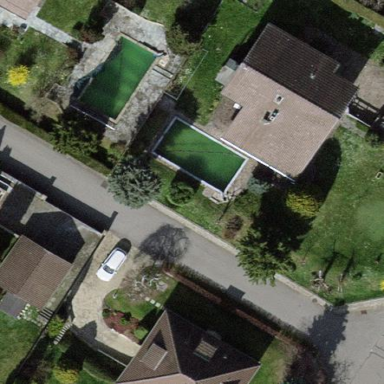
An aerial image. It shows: Detached building.